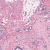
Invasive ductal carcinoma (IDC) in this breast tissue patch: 1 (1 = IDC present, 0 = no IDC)